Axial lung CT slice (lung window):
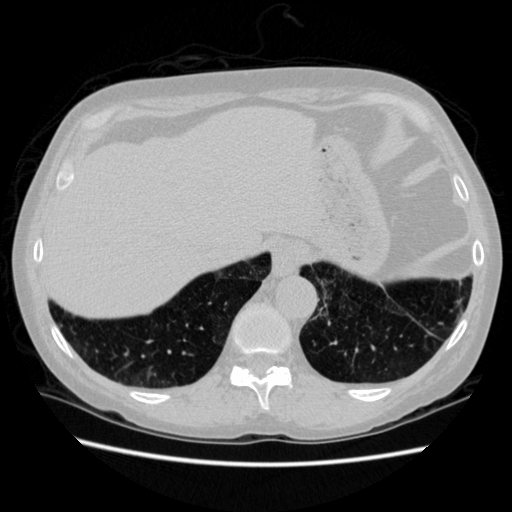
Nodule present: no